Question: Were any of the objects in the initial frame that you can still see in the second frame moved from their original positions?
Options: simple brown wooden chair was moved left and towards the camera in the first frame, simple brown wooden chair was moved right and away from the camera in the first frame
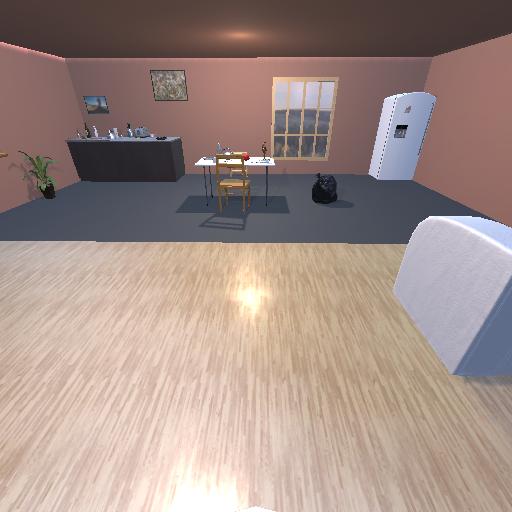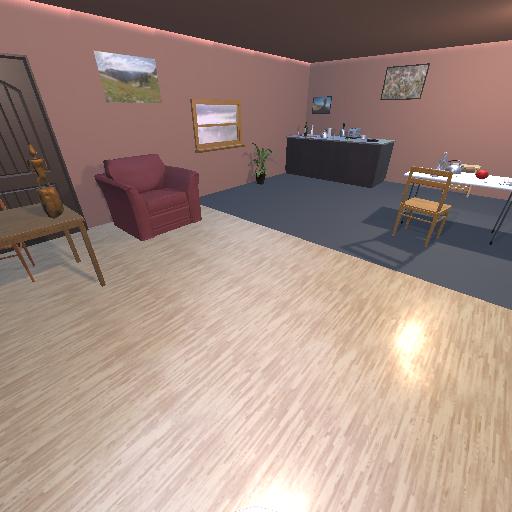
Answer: simple brown wooden chair was moved left and towards the camera in the first frame